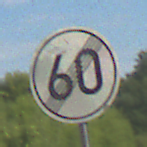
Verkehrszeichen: EndeGeschwindigkeit60
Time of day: MorningAfternoon
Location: Outdoor (Nature)
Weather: PartlyCloudy
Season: NotSpecified
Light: Natural